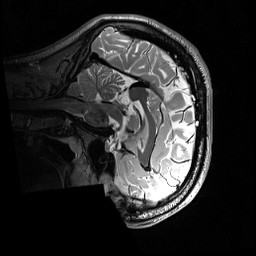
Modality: T2w
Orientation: sagittal
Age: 19
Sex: male
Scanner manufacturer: siemens
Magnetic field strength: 3 T
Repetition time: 3.2 s
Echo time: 0.566 s